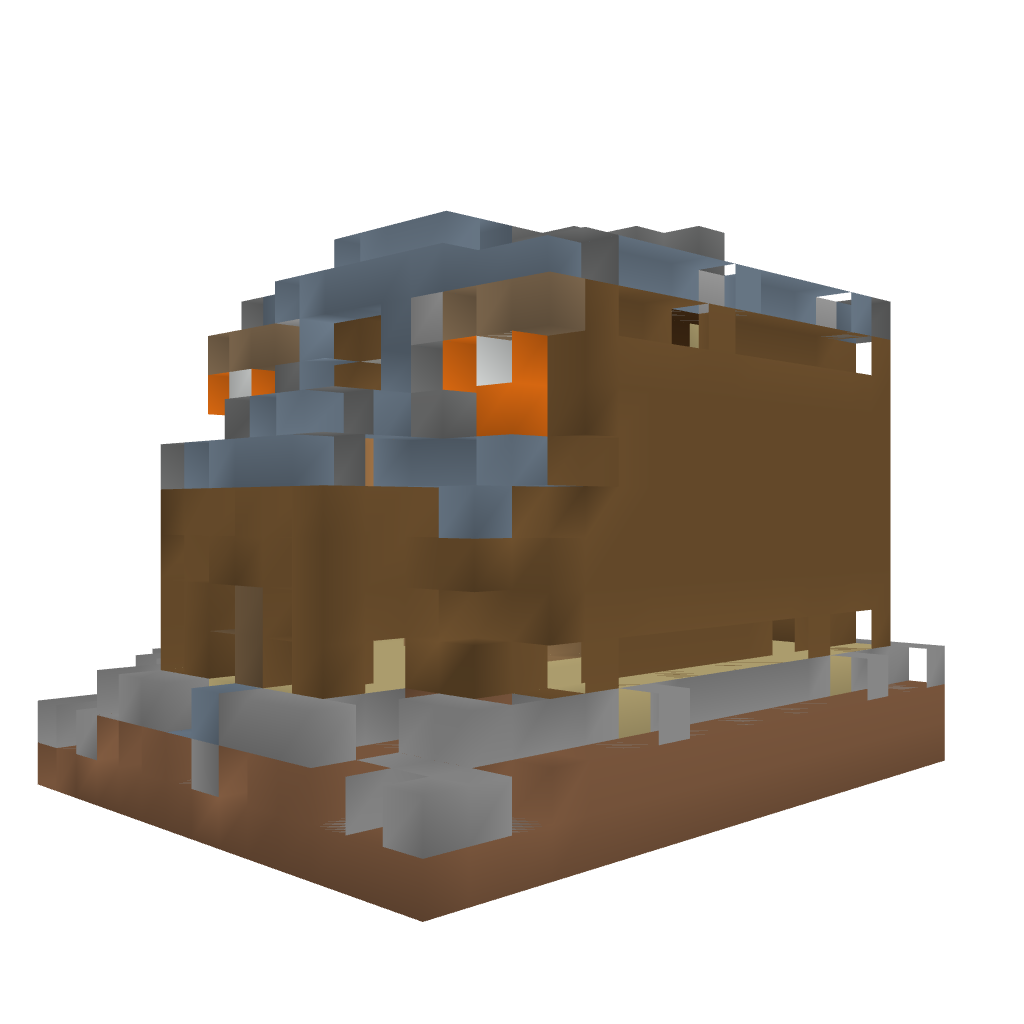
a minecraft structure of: Small Tavern